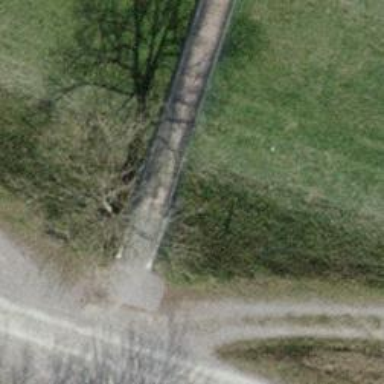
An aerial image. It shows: Track road on bridge with grade 1 track type.